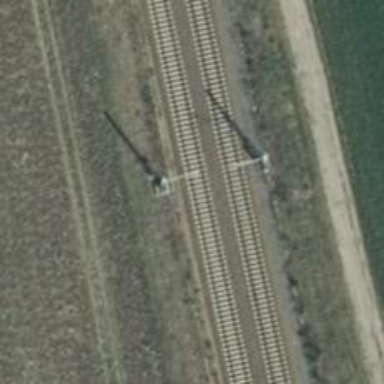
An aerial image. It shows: Milestone along the railway track with catenary mast.